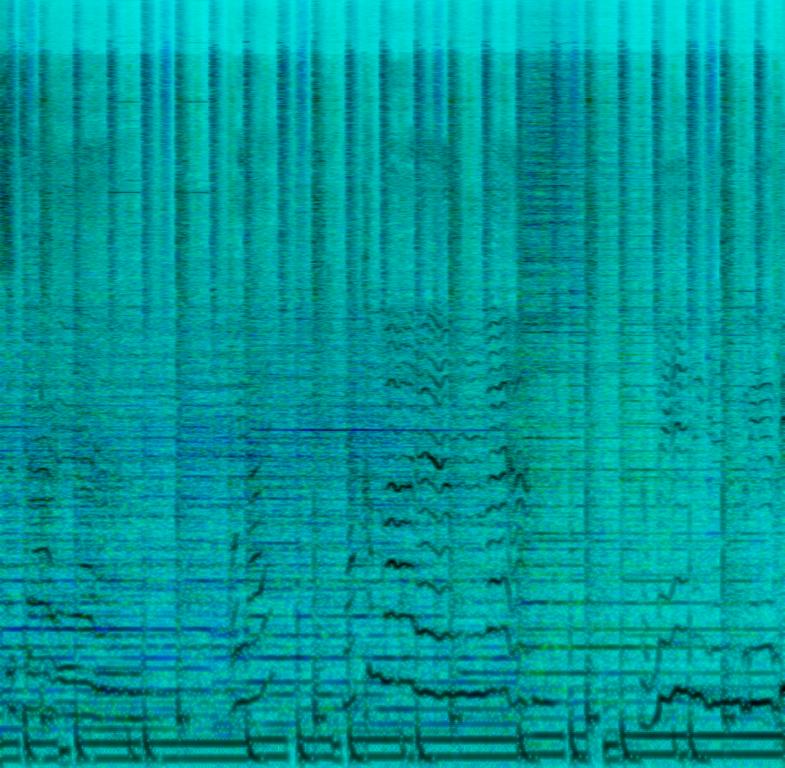
The low quality recording features a live performance of a rock song that contains harmonizing background vocals, alongside passionate female vocals, singing over wide electric guitar melody, punchy snare, groovy bass, punchy kick and shimmering hi hats and crash cymbals. It sounds emotional, passionate and addictive - thanks to that cadence.